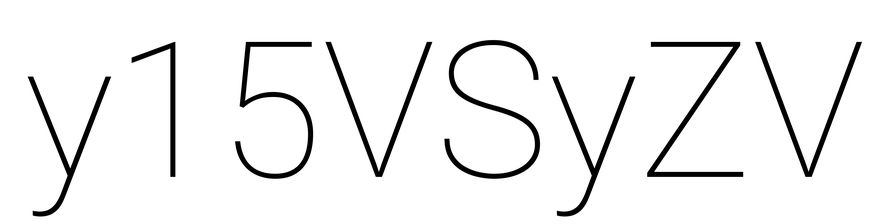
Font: Roboto_Thin